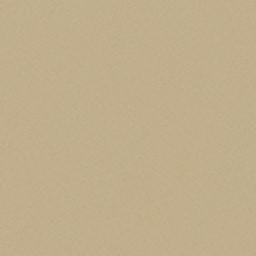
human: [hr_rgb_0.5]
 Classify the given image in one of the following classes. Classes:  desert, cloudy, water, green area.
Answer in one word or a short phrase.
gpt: desert